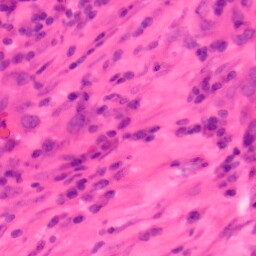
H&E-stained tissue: Colon